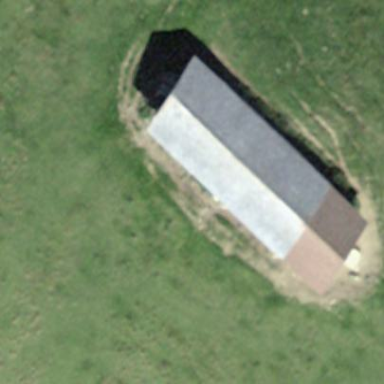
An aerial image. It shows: Farm auxiliary building.